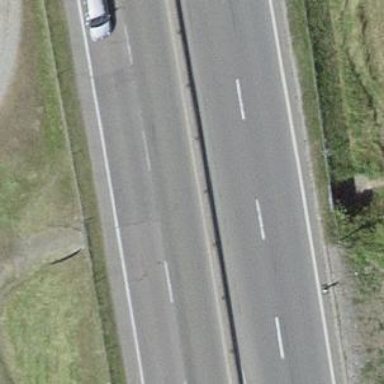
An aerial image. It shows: Asphalt motorway link.